Aerial crown-view tile of a tropical tree (Barro Colorado Island, Panama), acquired 20250818:
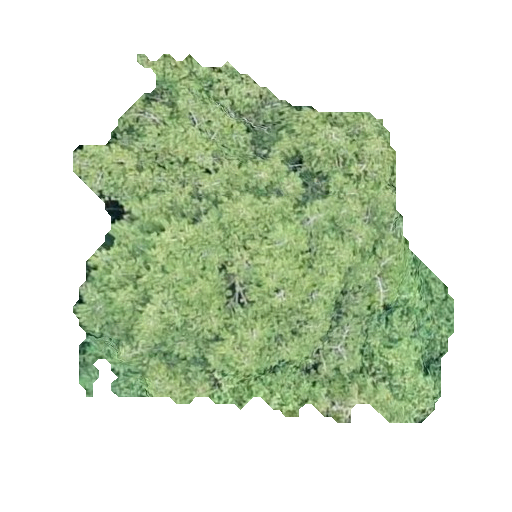
Species: Virola surinamensis
GBIF accepted scientific name: Virola surinamensis
Crown area: 145.318 m²